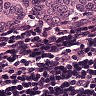
Metastatic tissue present: yes